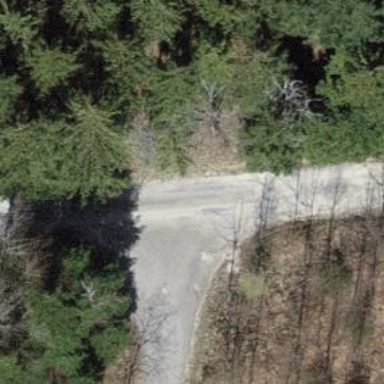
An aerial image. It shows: Unclassified road.